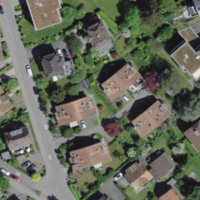
EUNIS habitat code: 54
Species observed at this site:
Araneus diadematus